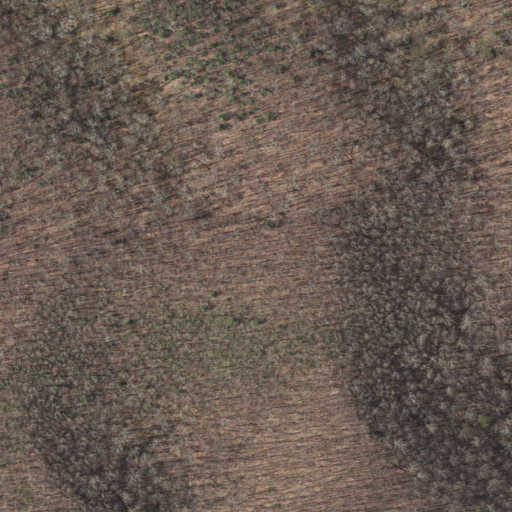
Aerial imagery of mountain in Virginia named Grave Mountain containing only deciduous forest